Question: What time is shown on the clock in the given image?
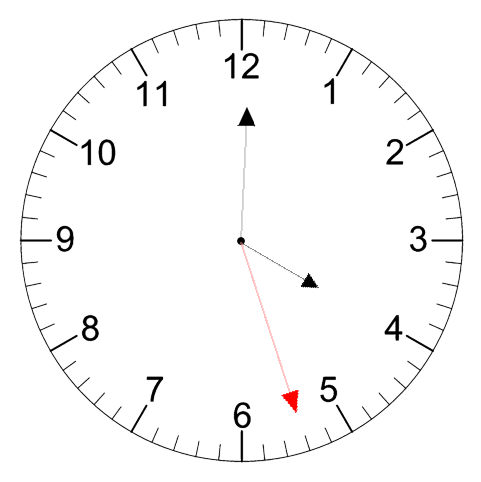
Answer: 04:00:27